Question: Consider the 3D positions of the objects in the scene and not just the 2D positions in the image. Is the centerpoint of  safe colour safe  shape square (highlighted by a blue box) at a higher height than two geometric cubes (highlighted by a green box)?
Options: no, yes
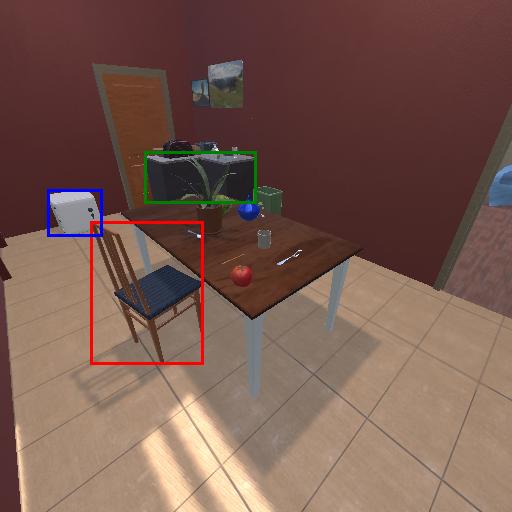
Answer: no